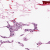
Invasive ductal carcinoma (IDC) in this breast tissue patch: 0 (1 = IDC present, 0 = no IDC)